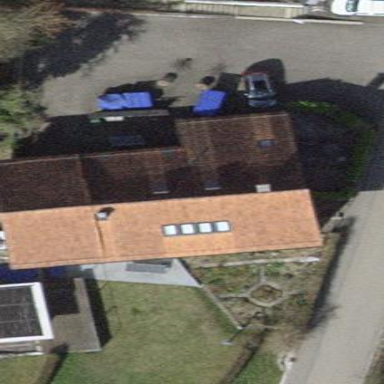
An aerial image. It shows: Detached building with gabled roof.